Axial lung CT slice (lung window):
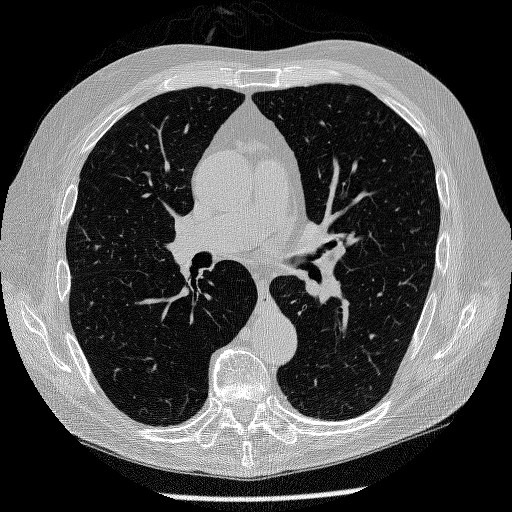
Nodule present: no